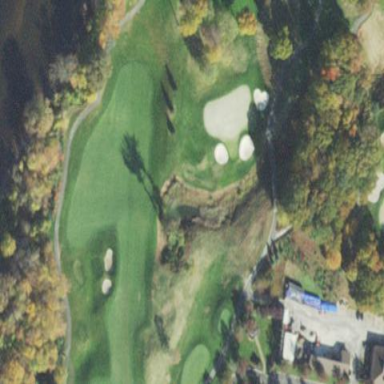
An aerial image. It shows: Scenic view of water hazard on golf course. The natural water feature adds beauty to the landscape.